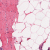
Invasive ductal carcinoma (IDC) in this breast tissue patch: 0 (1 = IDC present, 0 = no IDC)